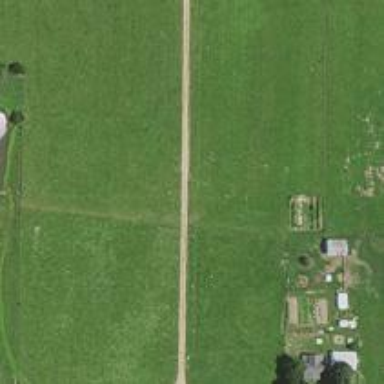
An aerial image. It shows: Driveway leading to service road.